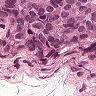
Metastatic tissue present: yes